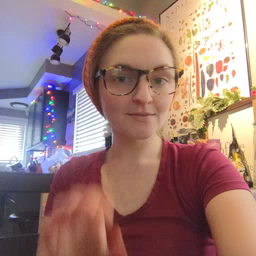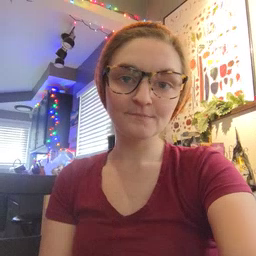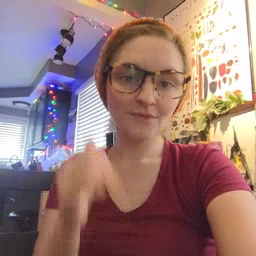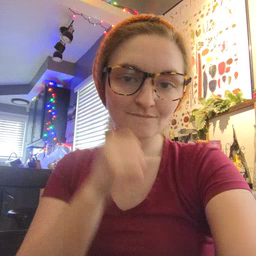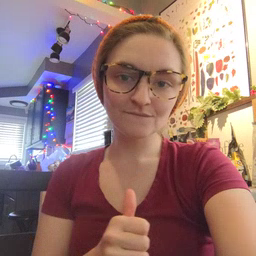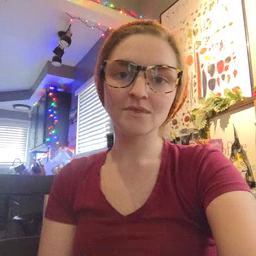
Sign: every